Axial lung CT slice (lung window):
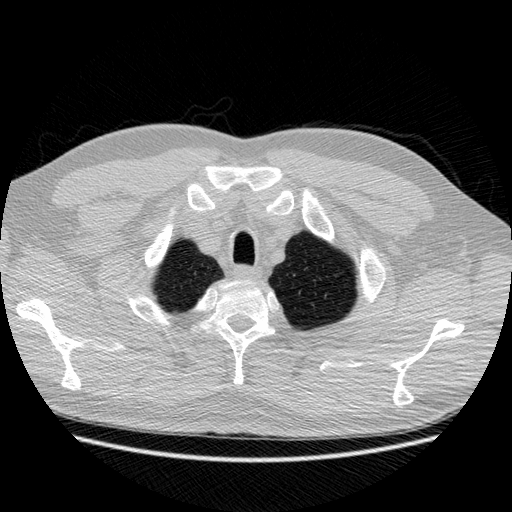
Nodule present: no